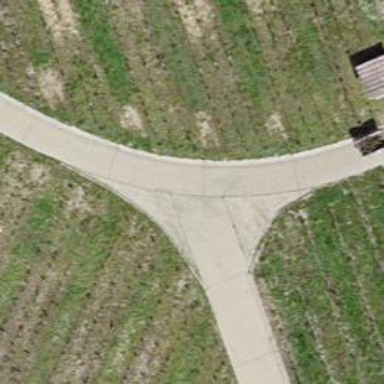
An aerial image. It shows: Well-maintained track road of grade 1.